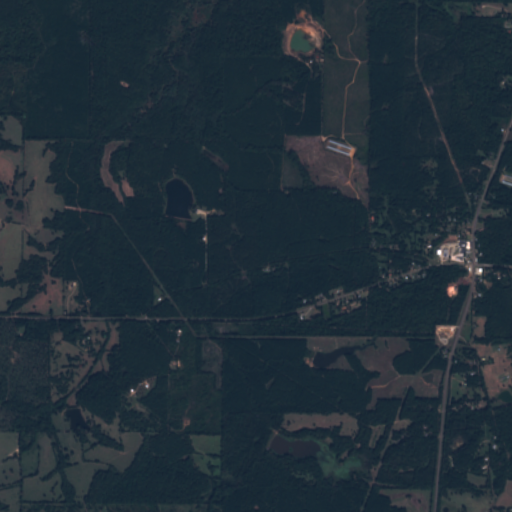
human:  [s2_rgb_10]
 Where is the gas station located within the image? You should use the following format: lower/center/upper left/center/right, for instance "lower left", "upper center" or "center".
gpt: The gas station is located in the center right of the image.
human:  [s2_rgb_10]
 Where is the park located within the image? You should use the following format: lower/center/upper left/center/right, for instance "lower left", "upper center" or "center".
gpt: The park is located in the center right of the image.
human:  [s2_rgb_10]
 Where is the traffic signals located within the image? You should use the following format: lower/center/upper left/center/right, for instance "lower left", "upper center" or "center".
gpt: The traffic signals is located in the center right of the image.
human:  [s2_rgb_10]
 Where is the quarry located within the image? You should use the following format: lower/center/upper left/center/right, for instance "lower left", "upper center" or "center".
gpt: There is no quarry in the image.